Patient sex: M
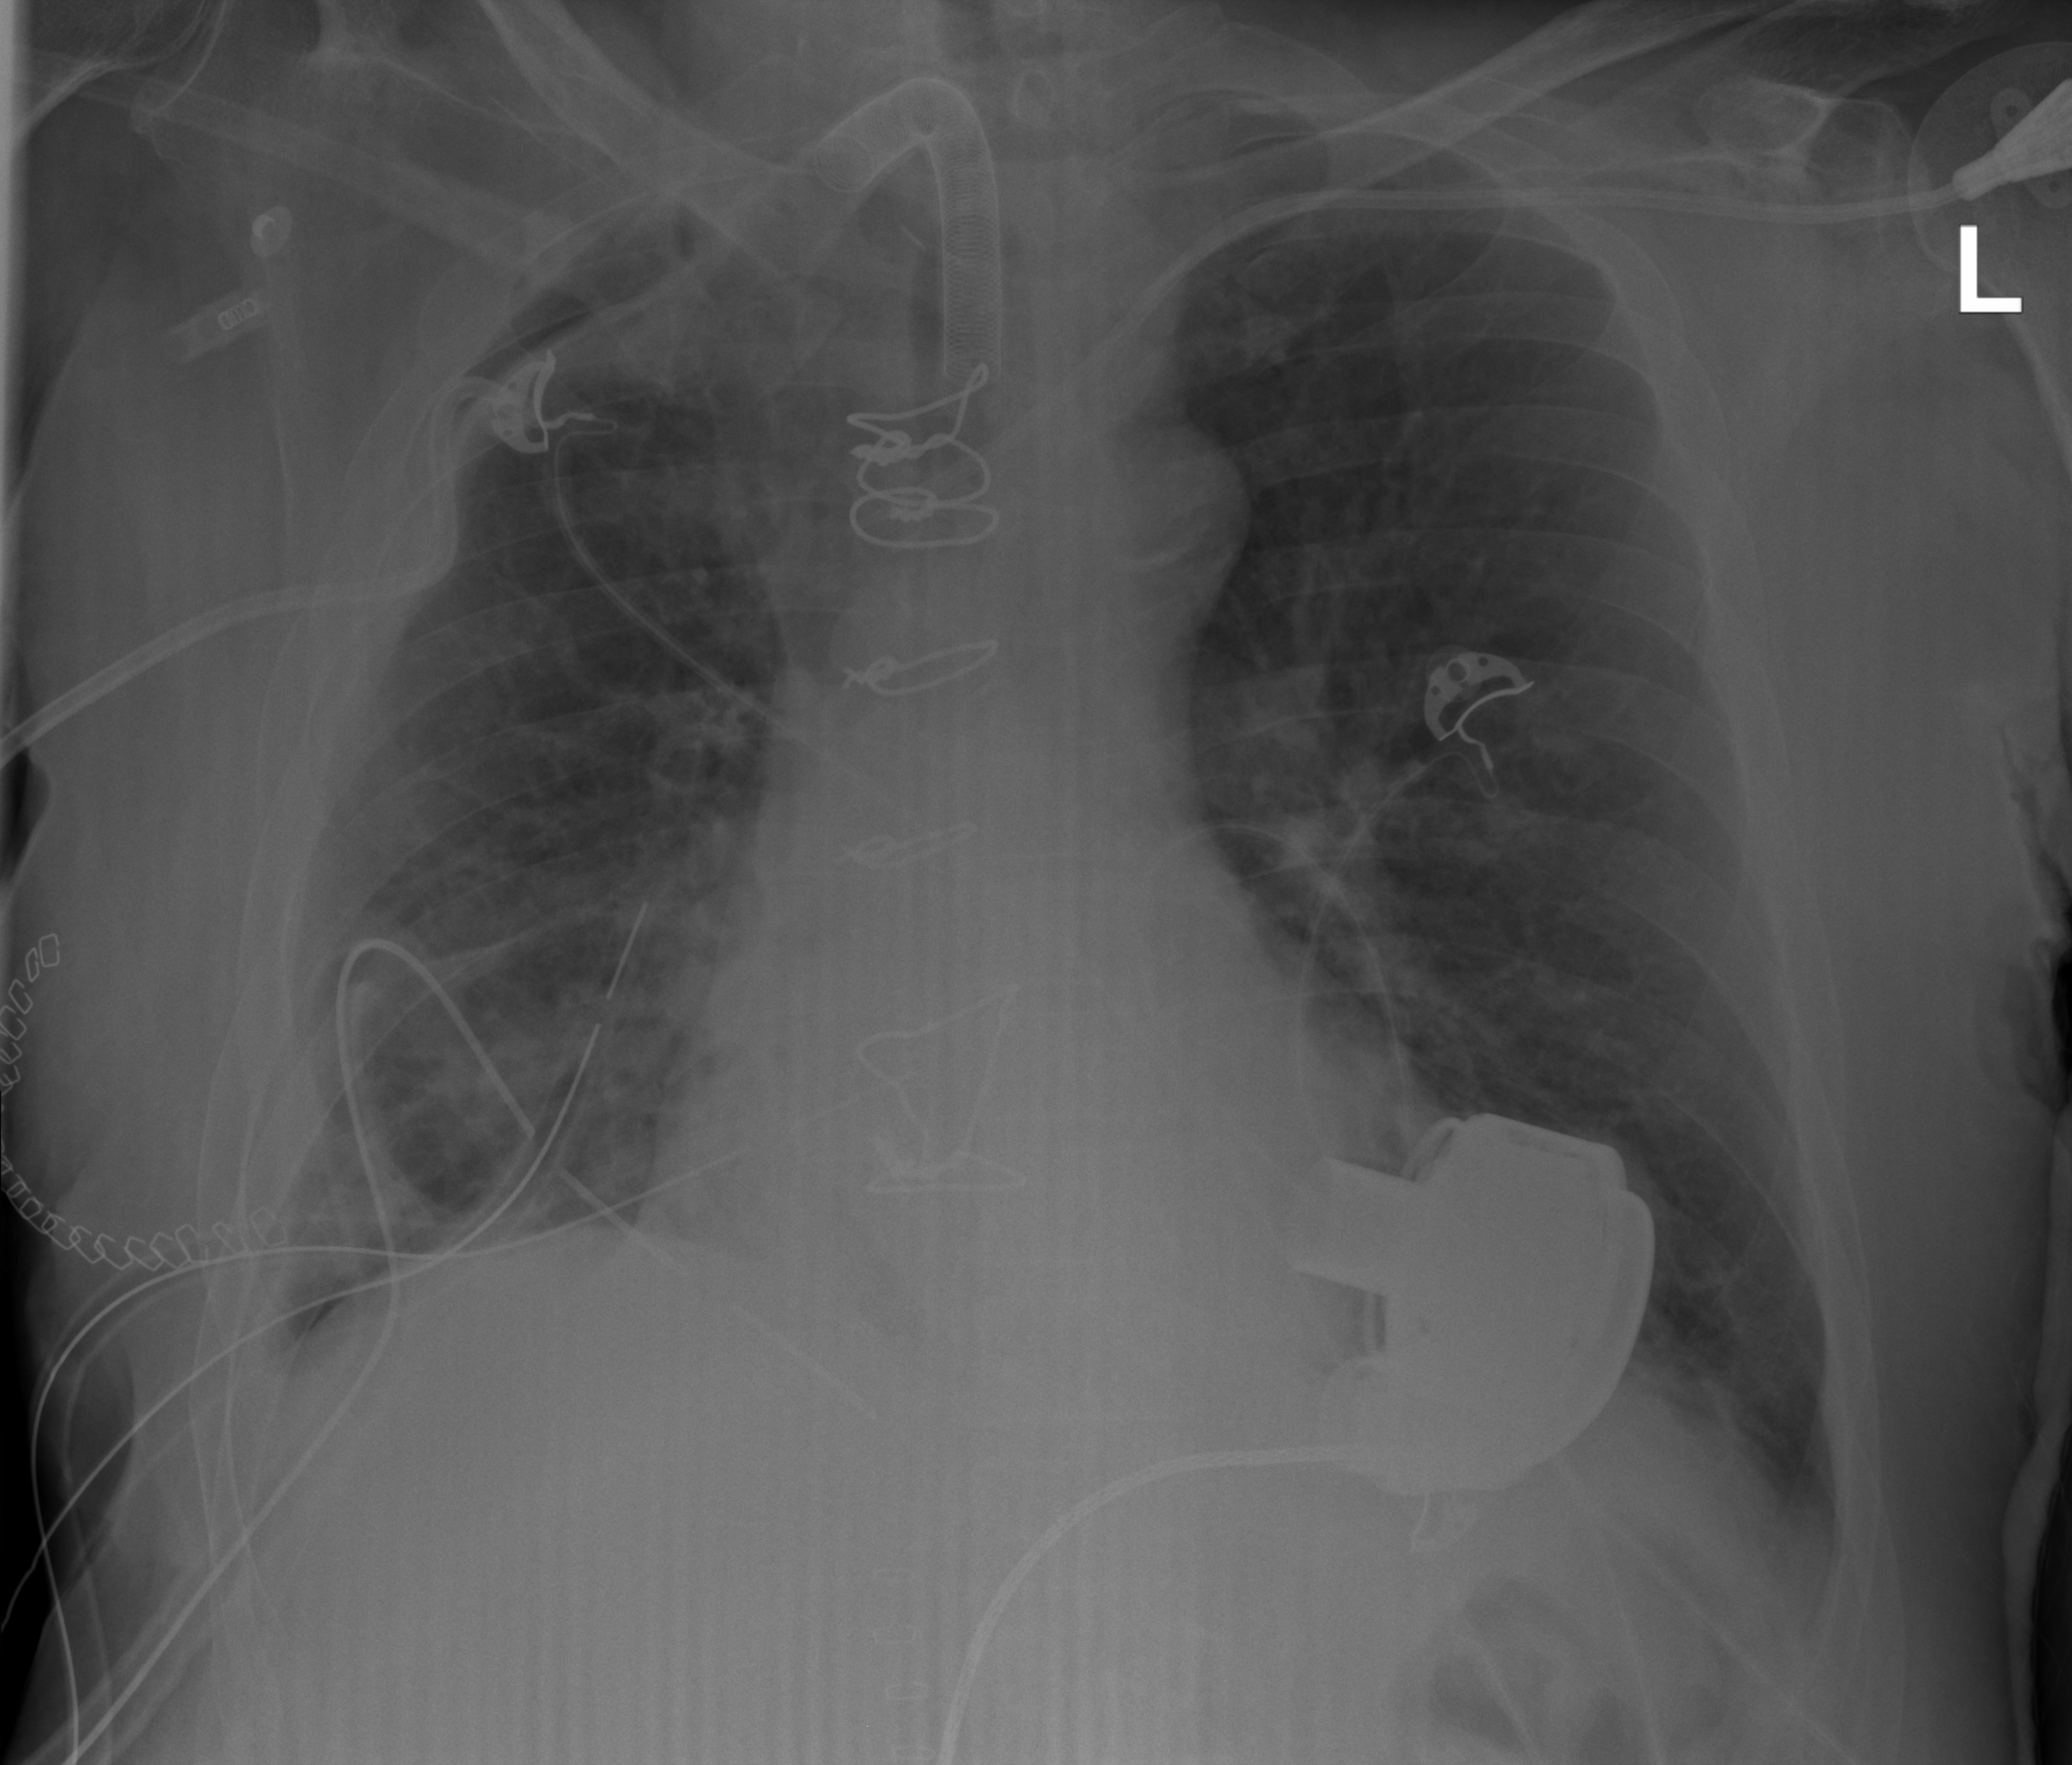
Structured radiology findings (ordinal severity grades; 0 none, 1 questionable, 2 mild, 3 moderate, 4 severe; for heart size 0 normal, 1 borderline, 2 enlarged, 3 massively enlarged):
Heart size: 0
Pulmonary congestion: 2
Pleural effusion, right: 2
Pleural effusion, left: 2
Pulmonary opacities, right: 2
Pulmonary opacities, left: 0
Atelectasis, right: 3
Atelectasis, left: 2